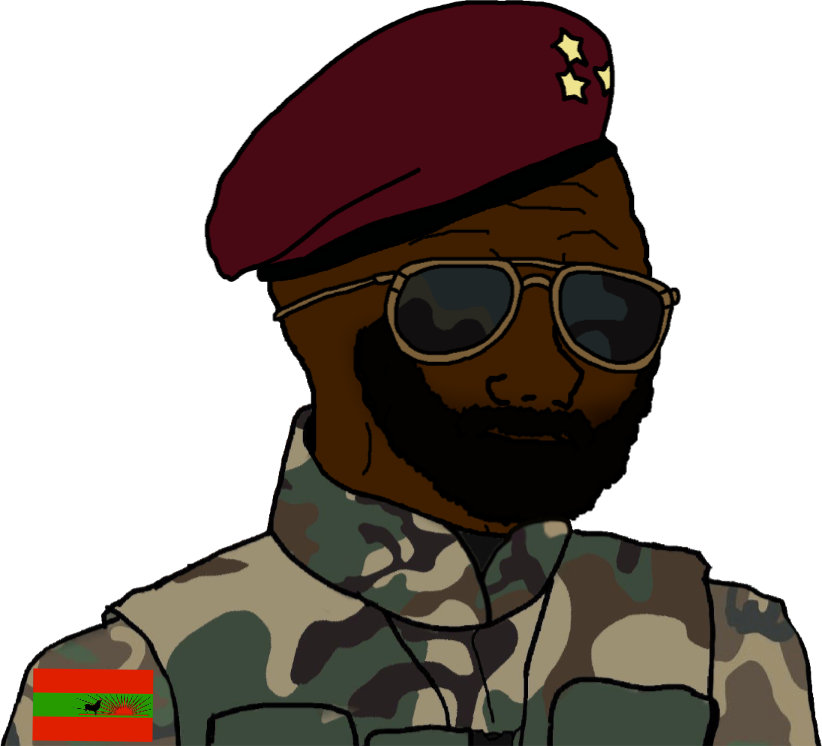
Label: 5_Blackjak